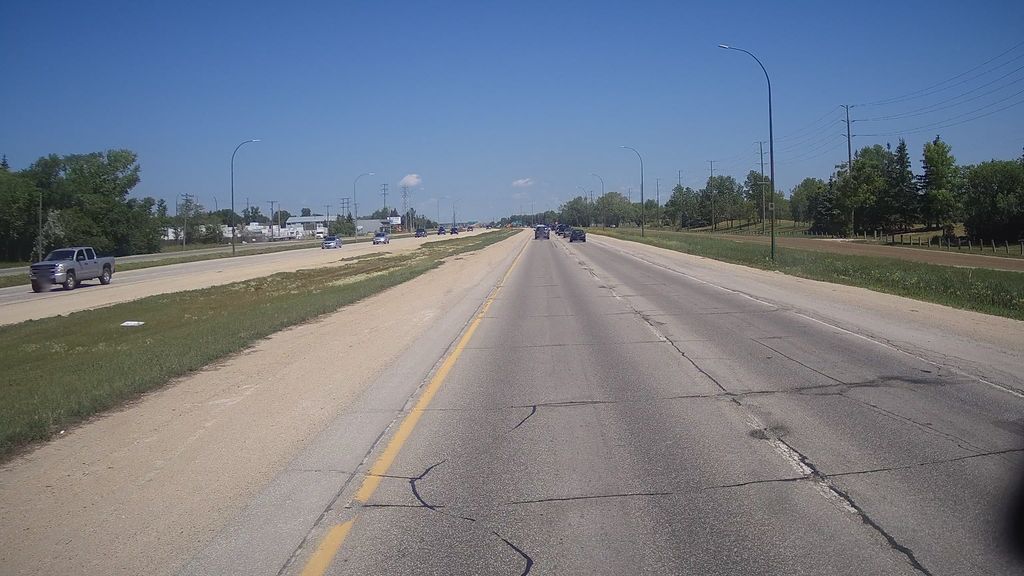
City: winnipeg